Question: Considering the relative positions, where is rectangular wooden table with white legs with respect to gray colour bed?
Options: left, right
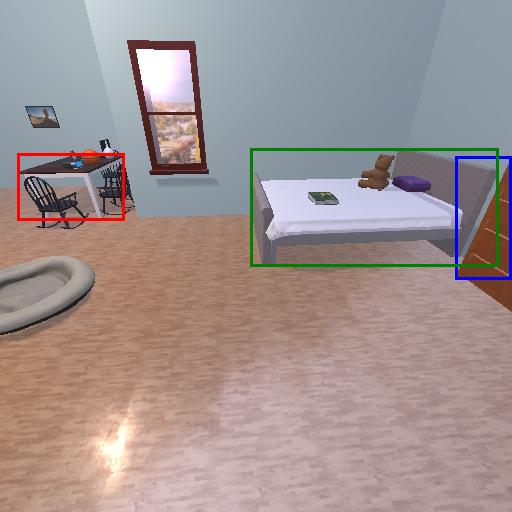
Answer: left